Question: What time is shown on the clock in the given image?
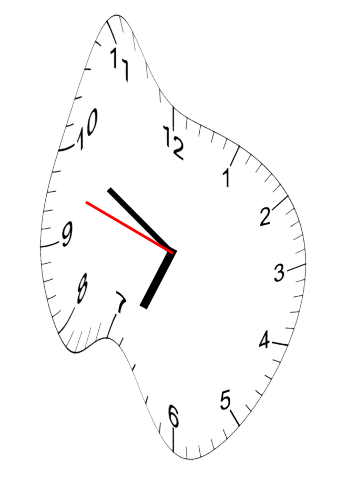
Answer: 06:49:48